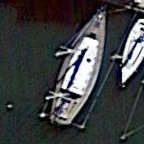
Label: Civil_yacht